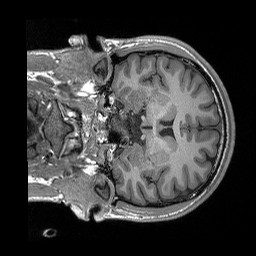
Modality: T1w
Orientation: coronal
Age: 20
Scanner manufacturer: siemens
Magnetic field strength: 3 T
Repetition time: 2.3 s
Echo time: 0.00296 s